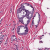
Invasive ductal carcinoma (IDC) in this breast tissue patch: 1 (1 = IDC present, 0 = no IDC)